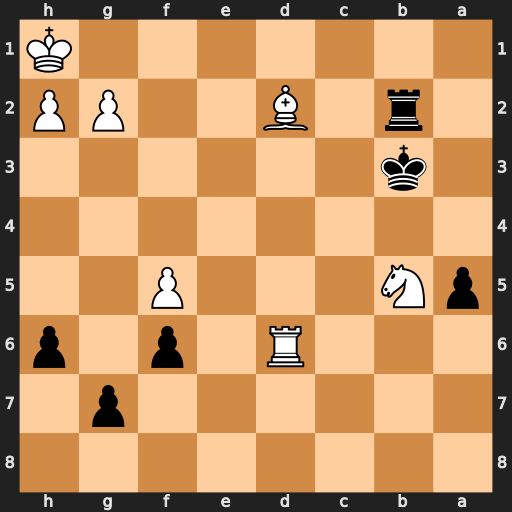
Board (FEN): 8/6p1/3R1p1p/pN3P2/8/1k6/1r1B2PP/7K
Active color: b
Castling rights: -
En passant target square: -
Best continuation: Rb1+ Bc1 Rxc1+ Rd1 Rxd1#